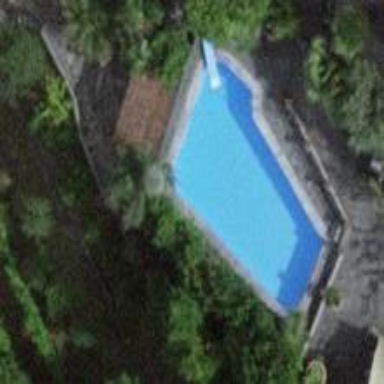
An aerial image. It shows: Swimming pool located in leisure land.